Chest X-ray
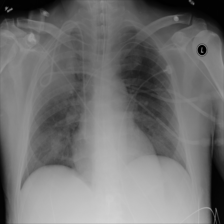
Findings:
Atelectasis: negative
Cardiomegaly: negative
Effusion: negative
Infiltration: negative
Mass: negative
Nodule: negative
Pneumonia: negative
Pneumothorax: negative
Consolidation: positive
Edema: negative
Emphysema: negative
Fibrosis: negative
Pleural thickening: negative
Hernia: negative